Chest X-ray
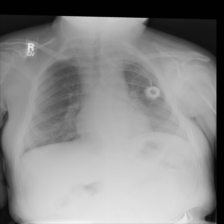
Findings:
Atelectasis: negative
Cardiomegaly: negative
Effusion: negative
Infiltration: negative
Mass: negative
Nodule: negative
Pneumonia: negative
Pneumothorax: negative
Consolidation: negative
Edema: negative
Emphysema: negative
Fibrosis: negative
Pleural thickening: negative
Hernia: negative